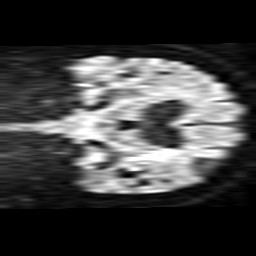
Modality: TRACE
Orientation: coronal
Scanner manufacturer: philips
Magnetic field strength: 1.5 T
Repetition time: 3.368 s
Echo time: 0.09255 s